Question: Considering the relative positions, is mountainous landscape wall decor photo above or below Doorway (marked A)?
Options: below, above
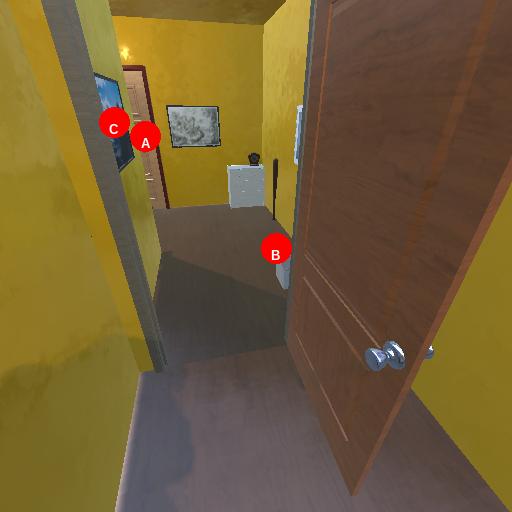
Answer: below